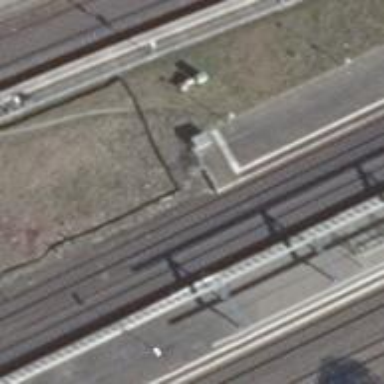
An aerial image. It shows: Close-up of railway platform edge.